Chest X-ray. View position: PA
Patient age: 62
Patient sex: F
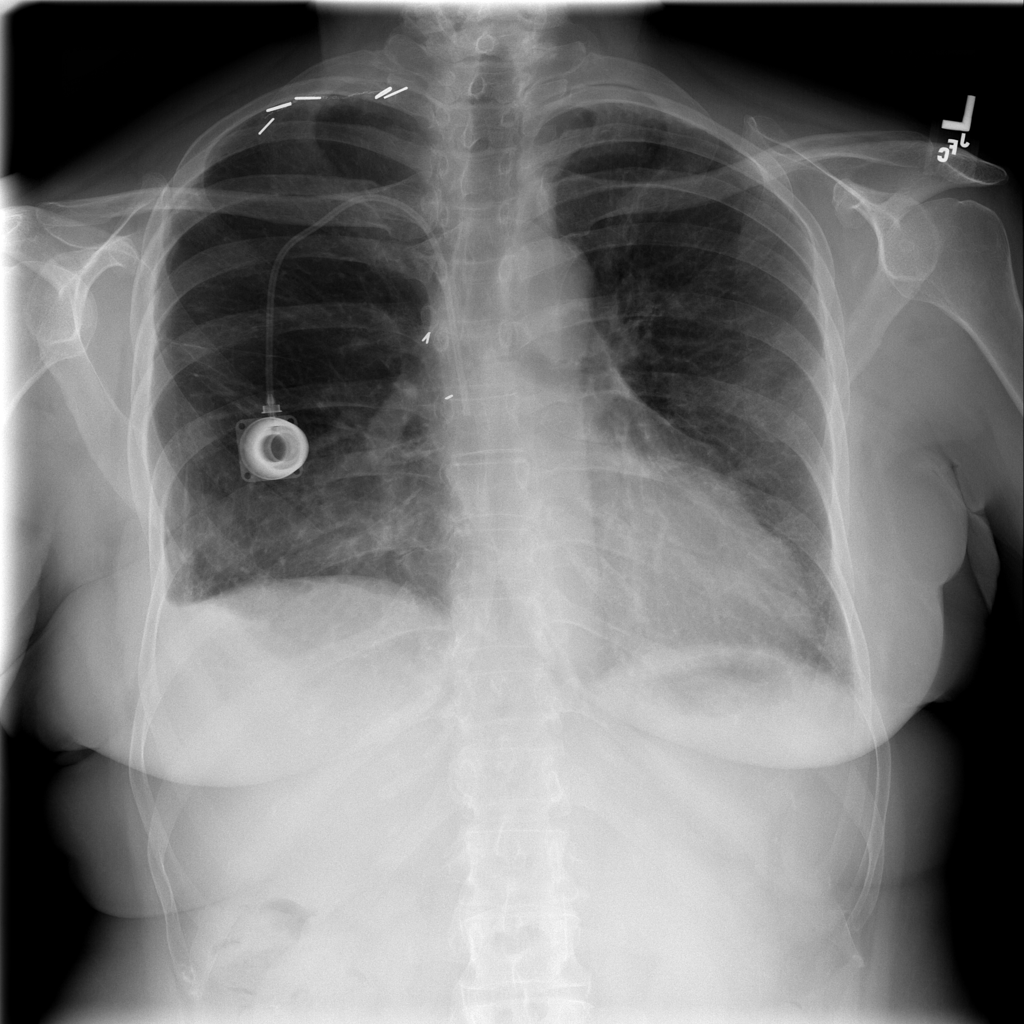
Finding: Pneumothorax